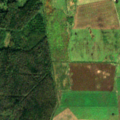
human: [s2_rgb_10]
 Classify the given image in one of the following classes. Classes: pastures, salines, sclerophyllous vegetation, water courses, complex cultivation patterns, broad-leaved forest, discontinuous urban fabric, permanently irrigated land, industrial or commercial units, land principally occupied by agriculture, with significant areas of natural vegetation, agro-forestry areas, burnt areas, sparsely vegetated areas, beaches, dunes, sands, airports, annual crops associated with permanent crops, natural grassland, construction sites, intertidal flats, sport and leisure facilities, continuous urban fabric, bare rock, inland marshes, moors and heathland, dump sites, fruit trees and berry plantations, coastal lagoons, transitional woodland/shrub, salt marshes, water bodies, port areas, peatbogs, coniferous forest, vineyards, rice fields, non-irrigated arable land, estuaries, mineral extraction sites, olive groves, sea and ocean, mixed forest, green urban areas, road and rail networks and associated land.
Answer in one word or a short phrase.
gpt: non-irrigated arable land, pastures, broad-leaved forest, mixed forest, transitional woodland/shrub